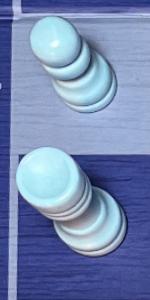
Label: Rook_White